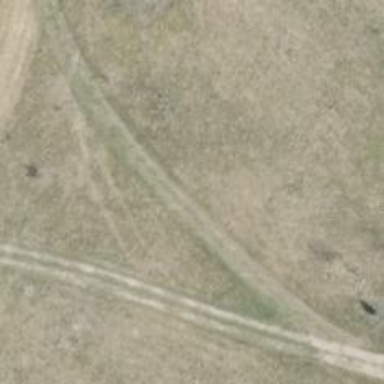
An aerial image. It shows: Designated path for golf carts with ground surface of grade 5.